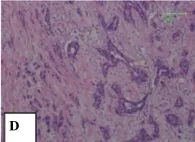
(D, E and F) Hematoxylin and eosin staining revealing a histological view of the resected pancreas (original magnification, x100).
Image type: pathology (h&e)